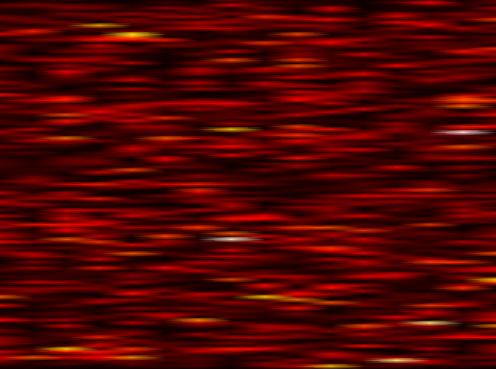
Label: WOLA